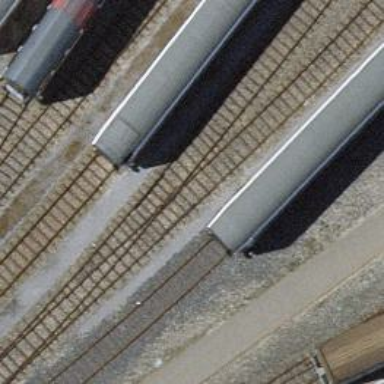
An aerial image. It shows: Railway yard with one track.